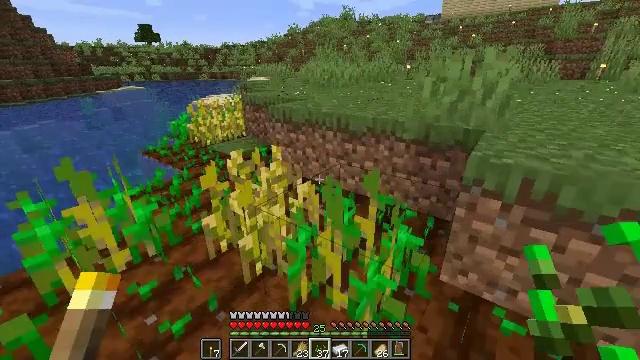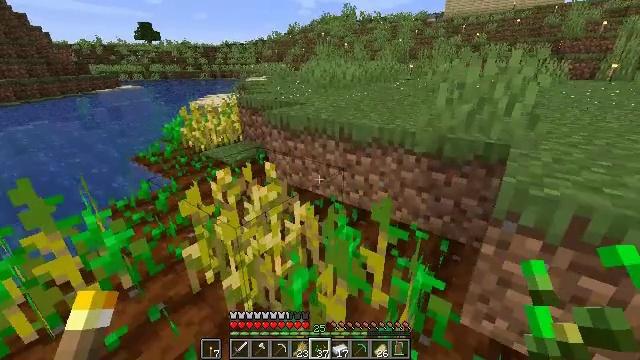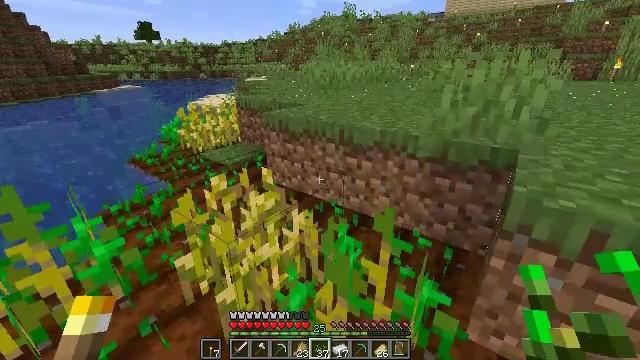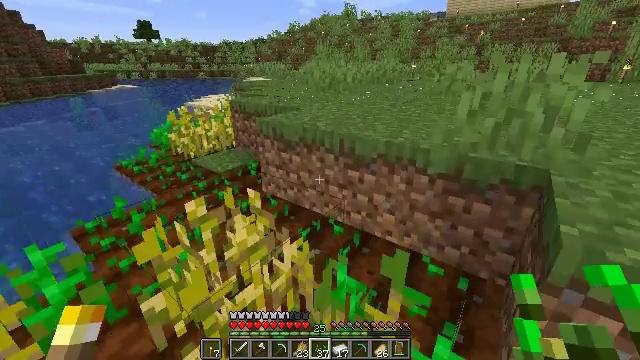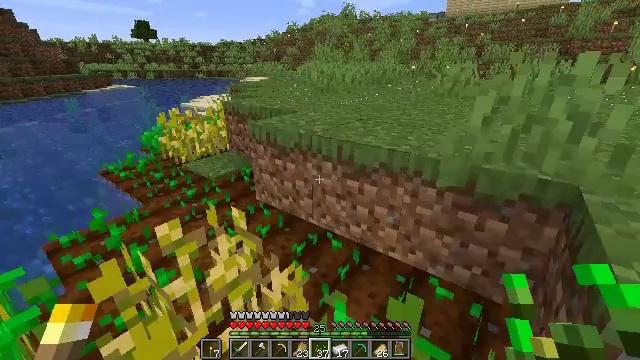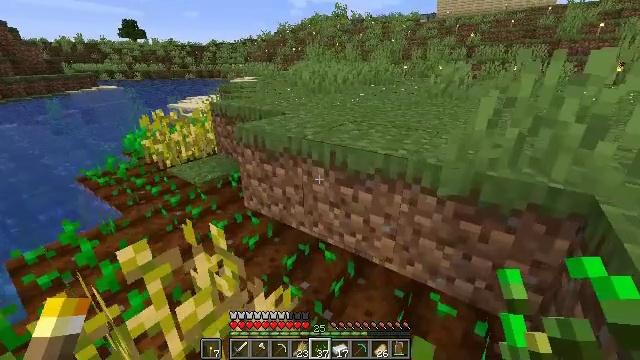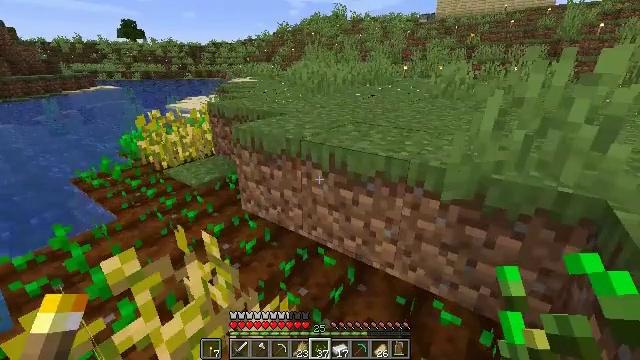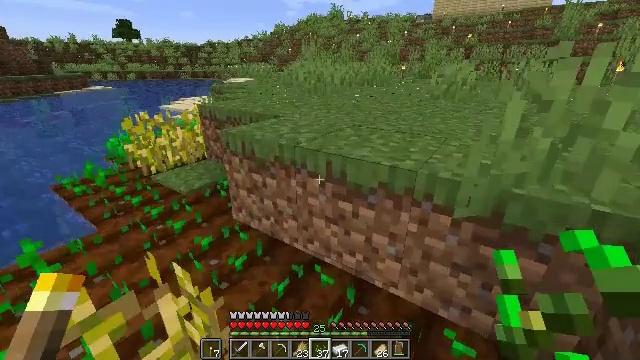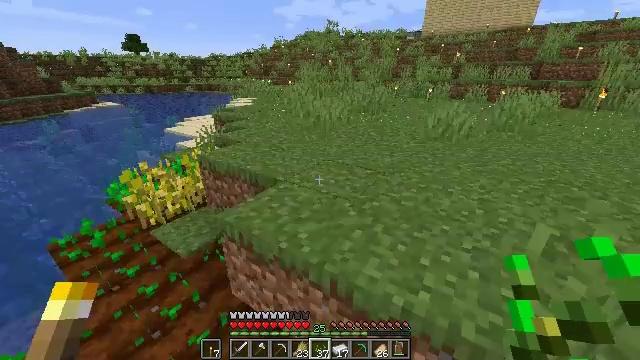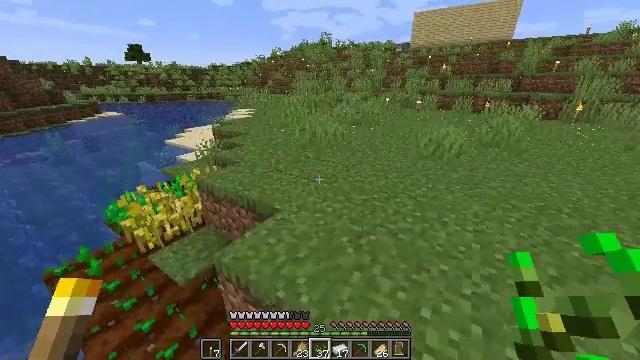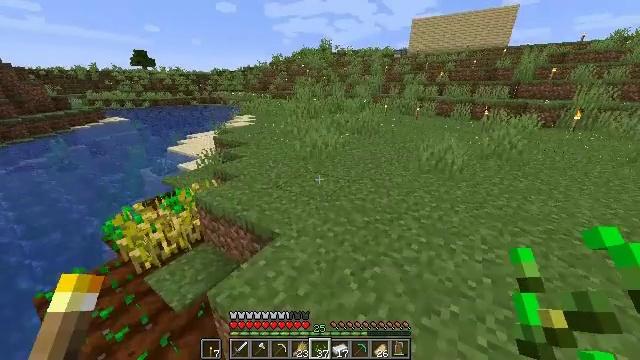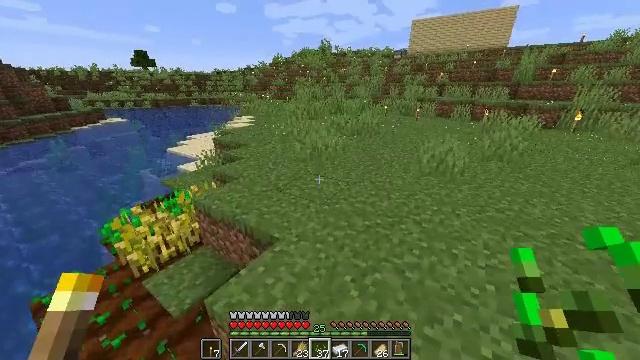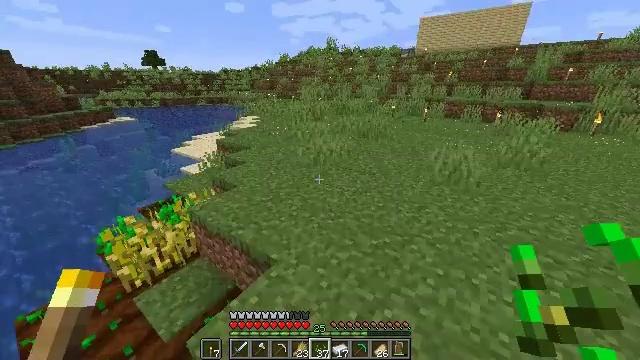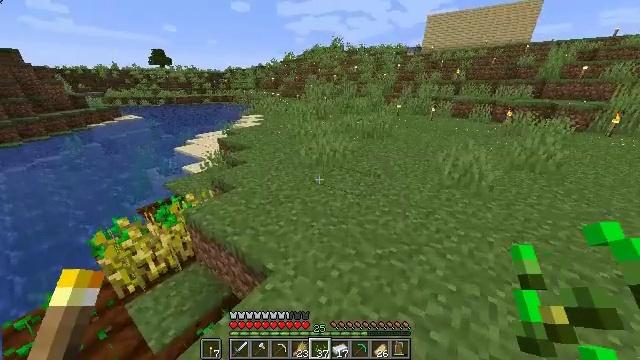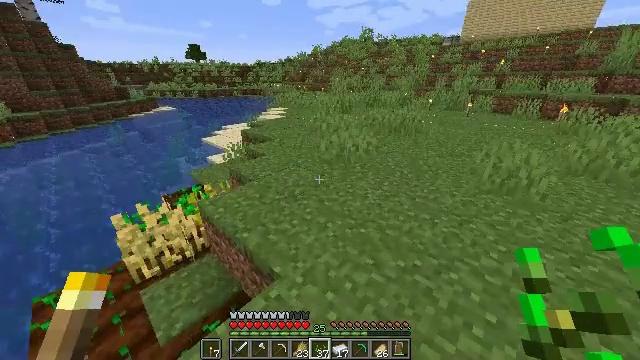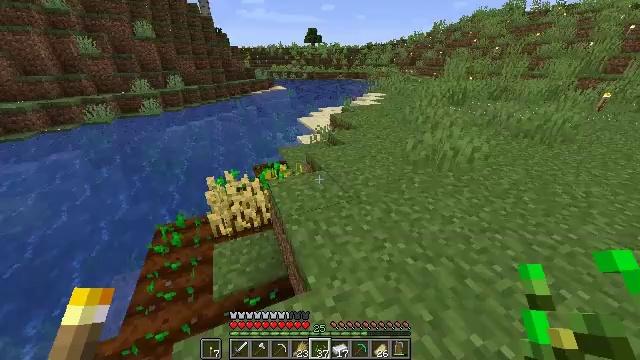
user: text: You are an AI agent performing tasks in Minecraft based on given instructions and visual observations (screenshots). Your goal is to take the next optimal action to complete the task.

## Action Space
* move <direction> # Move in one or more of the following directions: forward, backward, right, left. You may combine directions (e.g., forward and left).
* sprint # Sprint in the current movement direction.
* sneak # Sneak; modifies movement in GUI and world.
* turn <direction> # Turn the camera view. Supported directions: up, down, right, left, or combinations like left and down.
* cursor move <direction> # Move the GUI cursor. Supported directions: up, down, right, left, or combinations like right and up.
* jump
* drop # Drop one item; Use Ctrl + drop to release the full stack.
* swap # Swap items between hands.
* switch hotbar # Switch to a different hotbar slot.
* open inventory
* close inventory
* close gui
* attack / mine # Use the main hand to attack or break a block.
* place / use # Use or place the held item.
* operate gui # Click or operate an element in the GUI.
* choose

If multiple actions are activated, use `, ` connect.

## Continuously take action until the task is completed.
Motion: motion action
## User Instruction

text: Use materials to craft a gold ingot.
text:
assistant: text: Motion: move forward
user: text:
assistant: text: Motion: move forward
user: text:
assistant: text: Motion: move forward
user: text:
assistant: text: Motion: move forward
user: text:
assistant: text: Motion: move forward, turn right
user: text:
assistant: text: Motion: move forward
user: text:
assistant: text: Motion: move forward, sprint, jump
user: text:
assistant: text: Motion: move forward, sprint, jump
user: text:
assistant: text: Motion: move forward, sprint, turn right, jump
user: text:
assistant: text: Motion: move forward, sprint, jump
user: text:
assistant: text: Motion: move forward and move right, sprint, jump
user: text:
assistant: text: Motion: move forward and move right, sprint, turn left, jump
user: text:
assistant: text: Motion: move forward and move right, sprint, turn left, jump
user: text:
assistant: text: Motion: move forward and move right, sprint, turn left and down, jump
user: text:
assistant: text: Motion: move forward and move right, sprint, turn left and down, jump
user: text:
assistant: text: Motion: move forward and move right, sprint, turn left and down, jump
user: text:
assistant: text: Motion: move right, turn left
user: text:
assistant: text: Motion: move back and move right, turn left and up
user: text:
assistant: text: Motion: move back and move right, turn left and up
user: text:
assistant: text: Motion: move back and move right, turn left and up
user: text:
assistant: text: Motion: move back and move right, turn left
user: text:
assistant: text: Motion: move back and move right, turn left
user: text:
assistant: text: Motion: move back, turn left and up
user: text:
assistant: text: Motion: move back, turn left and up
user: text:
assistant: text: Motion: move back, turn left and up
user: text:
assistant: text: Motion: move back
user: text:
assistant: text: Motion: move back, turn left
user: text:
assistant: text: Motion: move back and move left, turn left and up
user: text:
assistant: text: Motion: move left, turn left
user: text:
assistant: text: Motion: move forward and move left, turn left